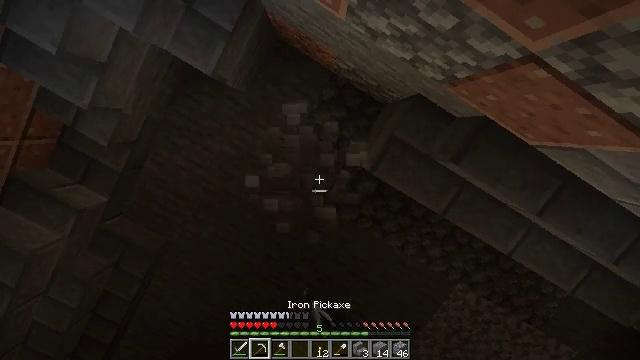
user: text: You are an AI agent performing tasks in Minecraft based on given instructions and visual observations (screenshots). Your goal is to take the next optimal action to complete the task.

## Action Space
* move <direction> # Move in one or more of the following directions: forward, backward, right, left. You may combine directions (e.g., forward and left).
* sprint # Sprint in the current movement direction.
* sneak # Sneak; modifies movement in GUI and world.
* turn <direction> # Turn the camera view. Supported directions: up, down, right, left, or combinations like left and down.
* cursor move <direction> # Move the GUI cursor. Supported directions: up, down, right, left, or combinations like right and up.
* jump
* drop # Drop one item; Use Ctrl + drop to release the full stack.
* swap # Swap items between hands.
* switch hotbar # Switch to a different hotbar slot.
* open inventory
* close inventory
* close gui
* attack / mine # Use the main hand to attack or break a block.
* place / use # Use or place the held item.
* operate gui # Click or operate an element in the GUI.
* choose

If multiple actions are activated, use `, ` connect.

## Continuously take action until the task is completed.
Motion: motion action
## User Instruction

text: Mine stone bricks from a structure.
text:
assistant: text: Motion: attack / mine